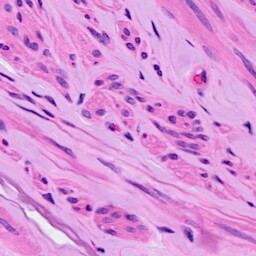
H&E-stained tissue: Ovarian